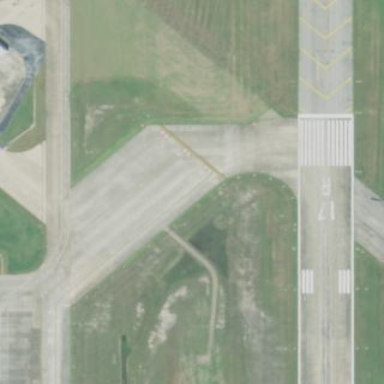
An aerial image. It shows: Apron at the airport.